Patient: sex F, age 63
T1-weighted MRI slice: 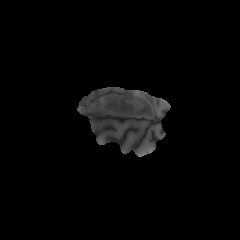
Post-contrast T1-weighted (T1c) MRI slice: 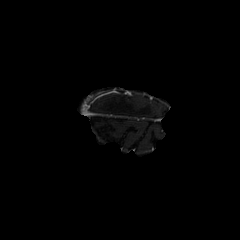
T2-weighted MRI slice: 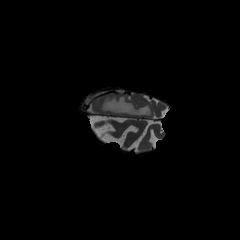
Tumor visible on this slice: yes
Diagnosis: Glioblastoma, IDH-wildtype
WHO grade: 4